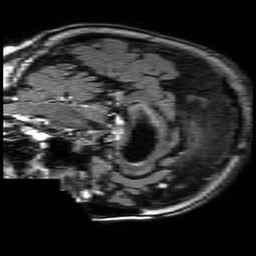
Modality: FLAIR
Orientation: sagittal
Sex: female
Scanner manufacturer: philips
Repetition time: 11 s
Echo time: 0.125 s